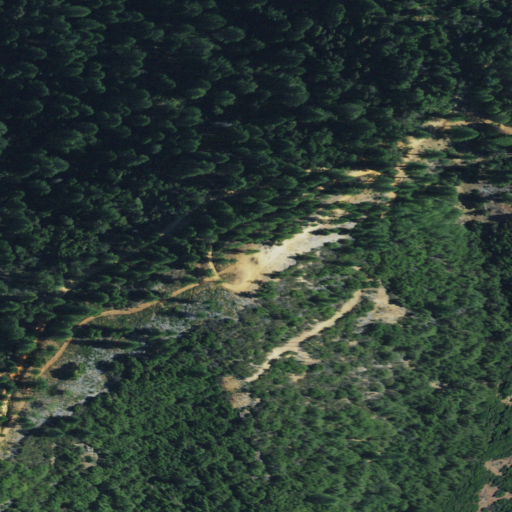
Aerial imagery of mountain in California named Camel Hump containing evergreen forest, open development, and shrub